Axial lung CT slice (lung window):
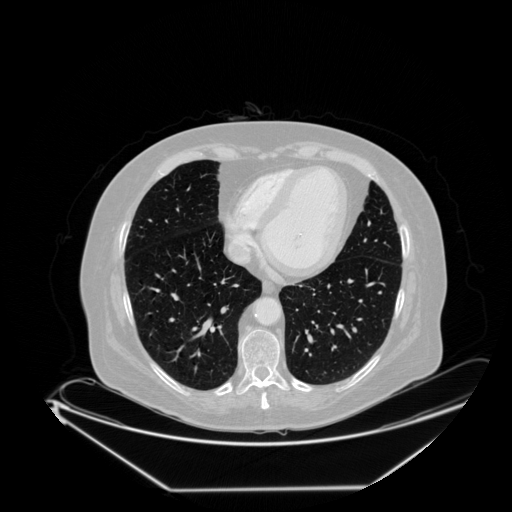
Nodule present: no